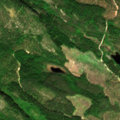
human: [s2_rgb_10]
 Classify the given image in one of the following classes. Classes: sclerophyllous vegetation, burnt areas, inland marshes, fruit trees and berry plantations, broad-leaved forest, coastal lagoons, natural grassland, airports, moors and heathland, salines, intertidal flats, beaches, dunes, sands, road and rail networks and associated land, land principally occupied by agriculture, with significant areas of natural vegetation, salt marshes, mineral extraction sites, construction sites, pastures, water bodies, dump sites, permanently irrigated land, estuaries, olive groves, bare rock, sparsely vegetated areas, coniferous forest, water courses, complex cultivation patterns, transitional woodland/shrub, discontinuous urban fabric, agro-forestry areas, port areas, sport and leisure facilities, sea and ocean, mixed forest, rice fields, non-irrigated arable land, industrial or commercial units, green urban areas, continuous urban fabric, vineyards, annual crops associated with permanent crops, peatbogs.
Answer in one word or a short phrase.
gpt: coniferous forest, mixed forest, transitional woodland/shrub, water bodies